Field crop: tomato
Growth stage: 1
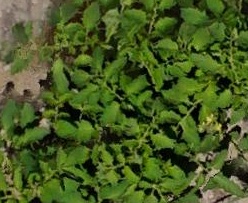
Species: tomato